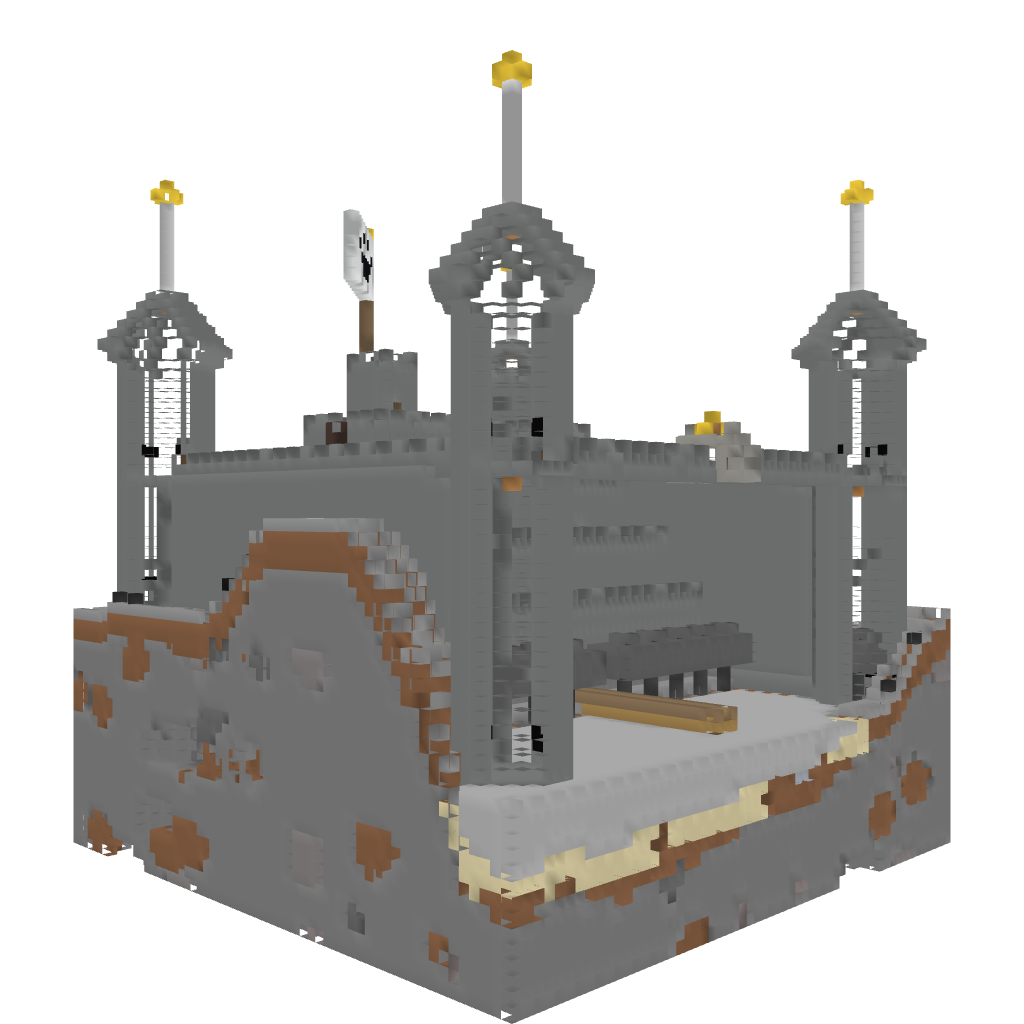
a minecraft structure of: castle 2